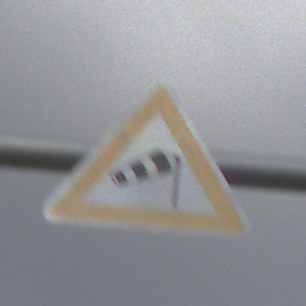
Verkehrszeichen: SeitenwindVonRechts
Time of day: Midday
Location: Outdoor (Nature)
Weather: PartlyCloudy
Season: NotSpecified
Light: Natural